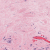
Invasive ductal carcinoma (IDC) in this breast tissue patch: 1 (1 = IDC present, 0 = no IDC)